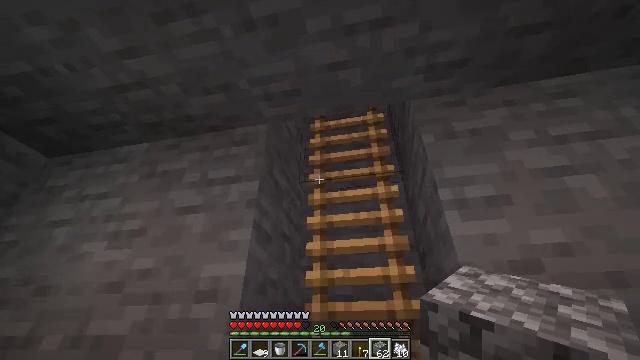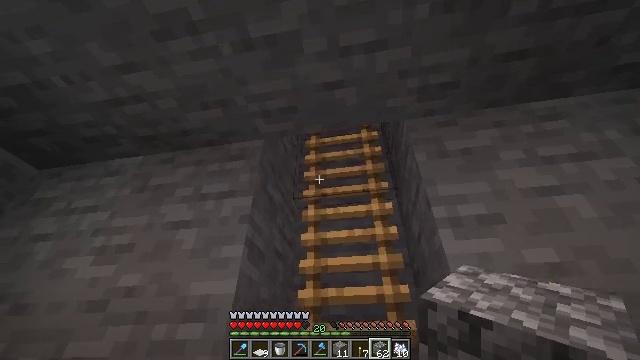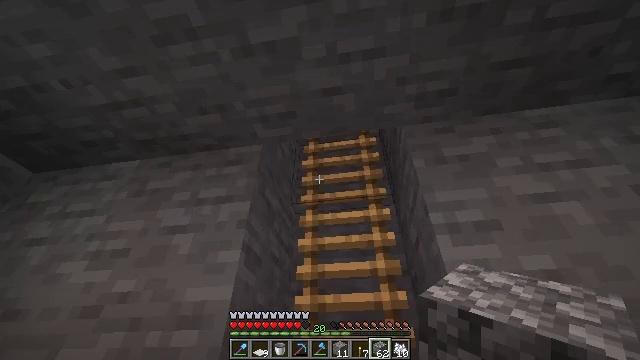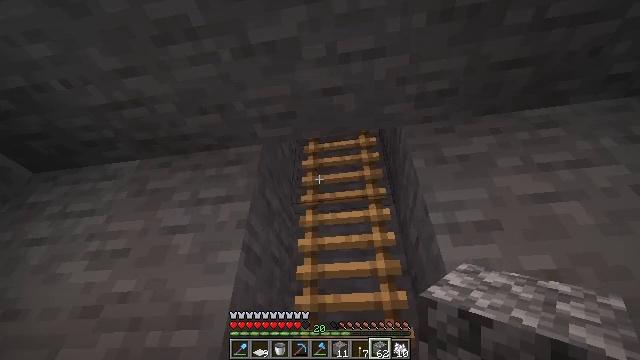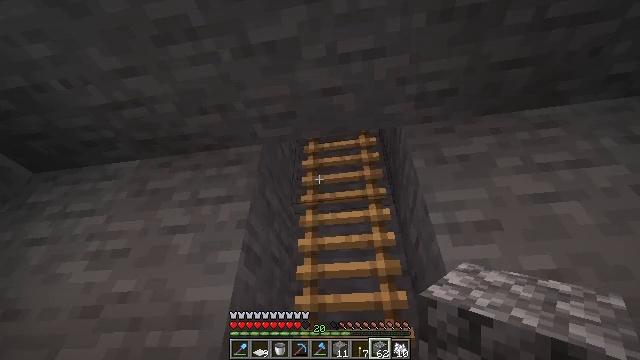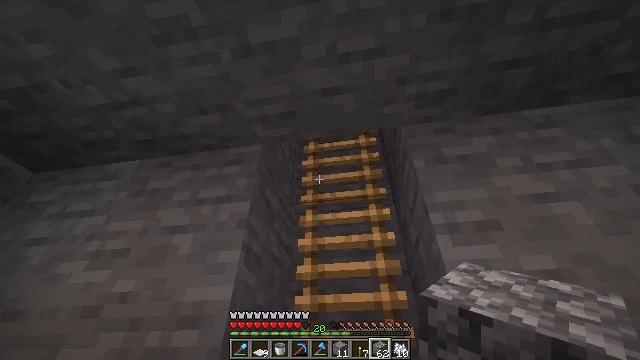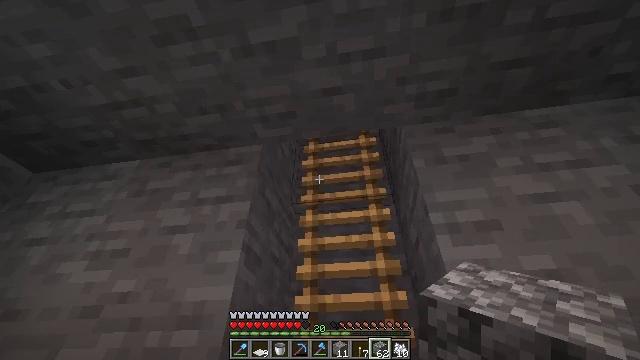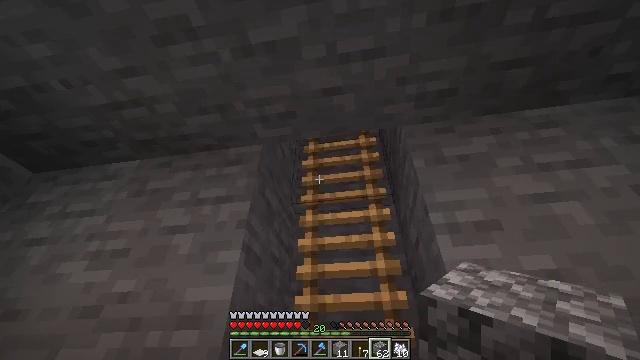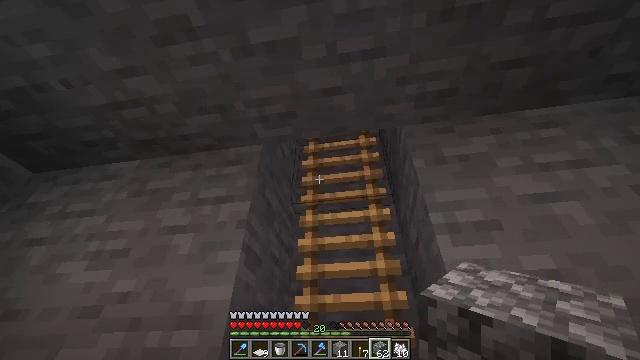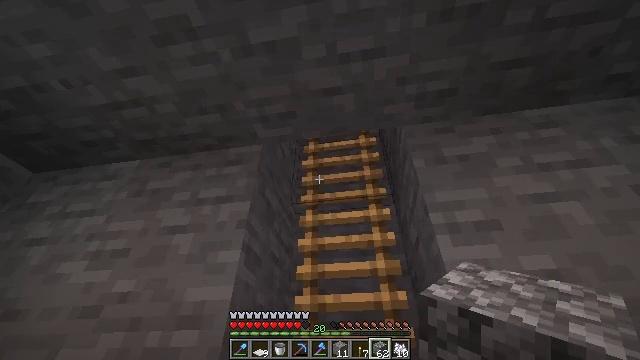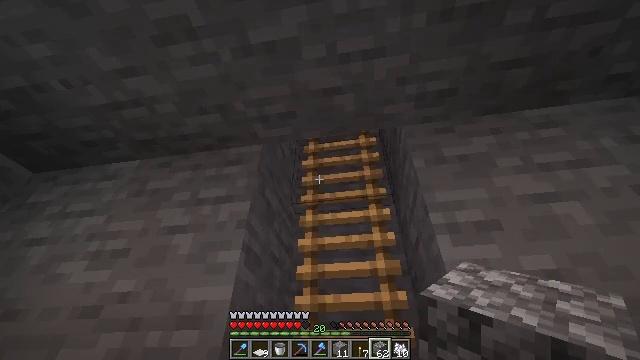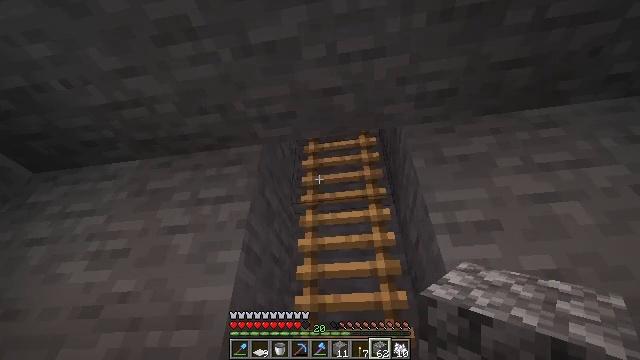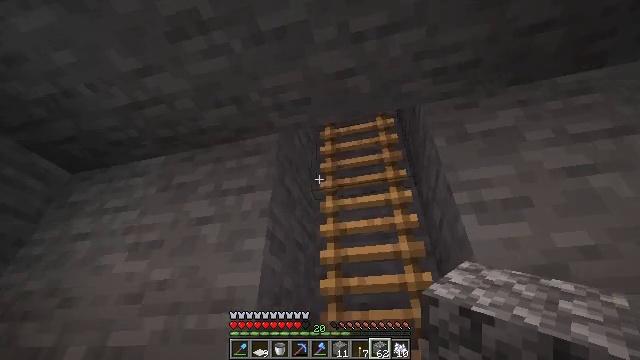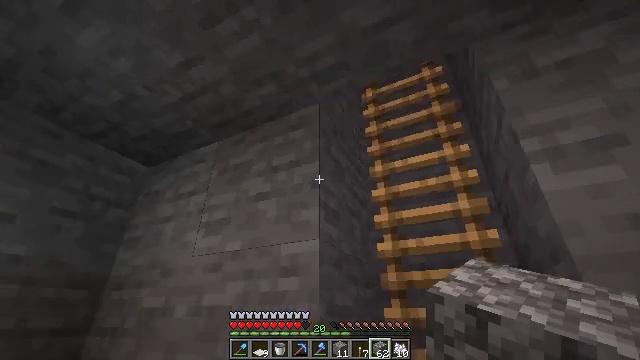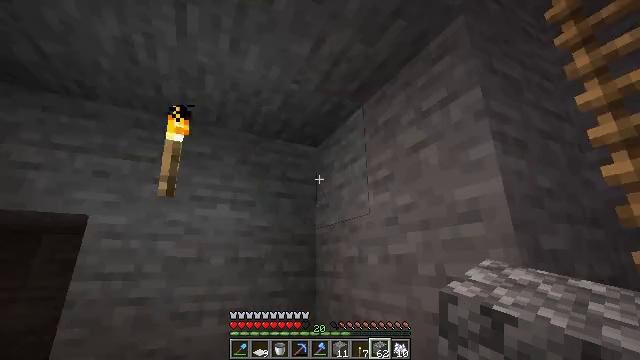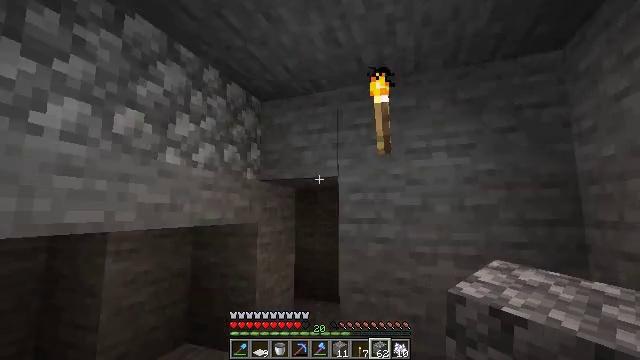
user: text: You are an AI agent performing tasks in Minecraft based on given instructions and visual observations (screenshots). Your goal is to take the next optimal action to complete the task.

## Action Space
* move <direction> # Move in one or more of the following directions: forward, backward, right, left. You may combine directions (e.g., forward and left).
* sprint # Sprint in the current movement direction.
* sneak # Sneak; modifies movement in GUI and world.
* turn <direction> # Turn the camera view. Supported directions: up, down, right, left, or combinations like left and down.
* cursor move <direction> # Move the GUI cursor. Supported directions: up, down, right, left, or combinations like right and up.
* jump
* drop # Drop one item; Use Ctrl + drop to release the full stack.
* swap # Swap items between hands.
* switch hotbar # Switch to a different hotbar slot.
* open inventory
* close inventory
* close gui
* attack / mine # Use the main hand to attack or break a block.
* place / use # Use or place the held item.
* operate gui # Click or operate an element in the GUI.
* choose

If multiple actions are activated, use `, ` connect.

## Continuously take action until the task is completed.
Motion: motion action
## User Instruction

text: Combat the skeleton.
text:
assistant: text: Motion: turn right and up
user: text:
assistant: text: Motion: turn up
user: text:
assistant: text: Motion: no_op
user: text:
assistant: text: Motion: no_op
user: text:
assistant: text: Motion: no_op
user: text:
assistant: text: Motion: no_op
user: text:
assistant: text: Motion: no_op
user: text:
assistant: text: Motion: no_op
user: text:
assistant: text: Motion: no_op
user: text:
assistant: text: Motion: no_op
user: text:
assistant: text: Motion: no_op
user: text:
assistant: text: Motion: turn left and down
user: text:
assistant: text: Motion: turn left and down
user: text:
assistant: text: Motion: turn left and down
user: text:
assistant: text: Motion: turn left and down
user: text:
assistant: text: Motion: turn left and down
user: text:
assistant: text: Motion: turn left and down
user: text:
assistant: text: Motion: no_op
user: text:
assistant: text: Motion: no_op
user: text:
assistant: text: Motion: no_op
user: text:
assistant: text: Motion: no_op
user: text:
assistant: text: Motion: no_op
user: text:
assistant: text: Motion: no_op
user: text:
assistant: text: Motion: no_op
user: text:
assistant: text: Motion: turn left and down
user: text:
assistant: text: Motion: turn left and down
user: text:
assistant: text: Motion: turn left
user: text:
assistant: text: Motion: no_op
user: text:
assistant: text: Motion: no_op
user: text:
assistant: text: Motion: no_op